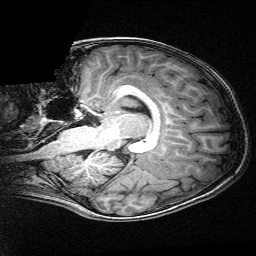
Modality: T1w
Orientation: sagittal
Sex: male
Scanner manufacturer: siemens
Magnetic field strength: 3 T
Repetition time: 2.3 s
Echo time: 0.00336 s